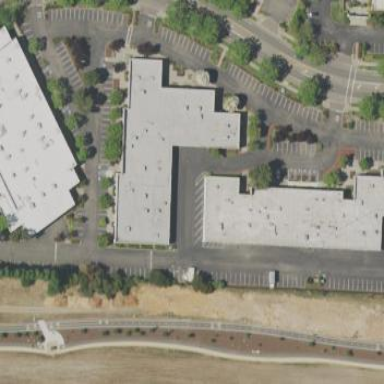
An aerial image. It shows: Commercial building.